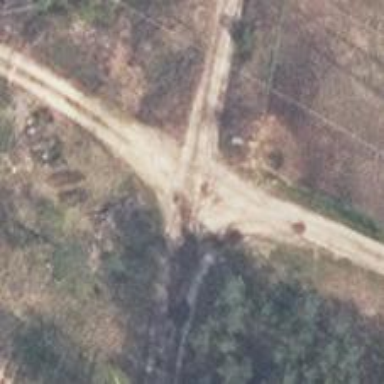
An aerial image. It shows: Sandy track road with grade5 tracktype.